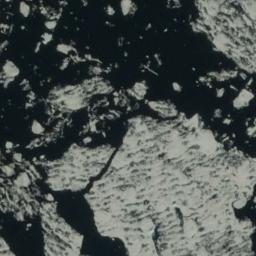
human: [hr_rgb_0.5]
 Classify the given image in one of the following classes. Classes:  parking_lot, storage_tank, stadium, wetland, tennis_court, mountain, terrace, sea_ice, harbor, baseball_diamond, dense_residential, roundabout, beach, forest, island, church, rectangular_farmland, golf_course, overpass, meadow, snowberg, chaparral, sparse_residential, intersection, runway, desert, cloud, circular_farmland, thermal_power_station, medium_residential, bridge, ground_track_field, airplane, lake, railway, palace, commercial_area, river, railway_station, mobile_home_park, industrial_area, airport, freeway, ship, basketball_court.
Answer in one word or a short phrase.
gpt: sea_ice